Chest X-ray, PA view. Patient: 39 years old, sex M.
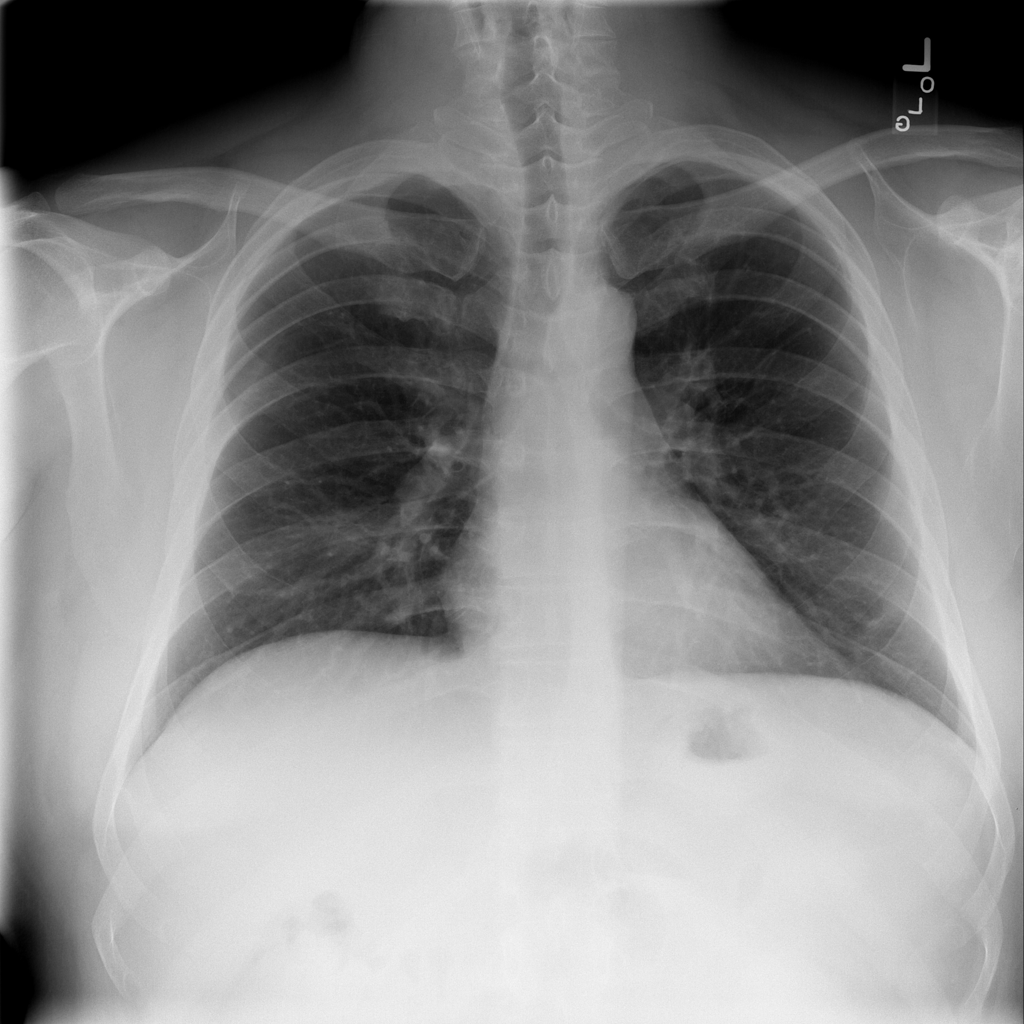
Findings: No Finding